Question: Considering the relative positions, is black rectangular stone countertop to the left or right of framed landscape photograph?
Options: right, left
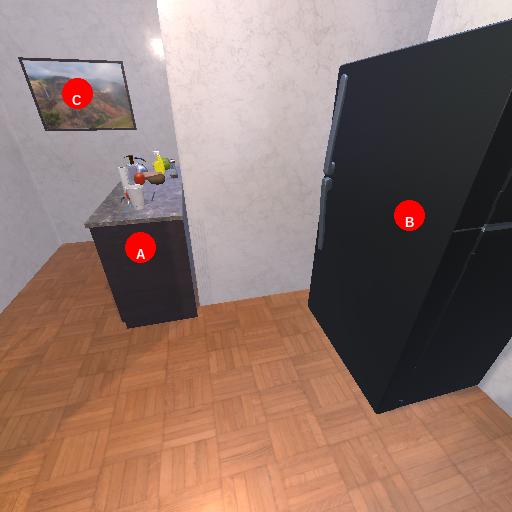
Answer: right